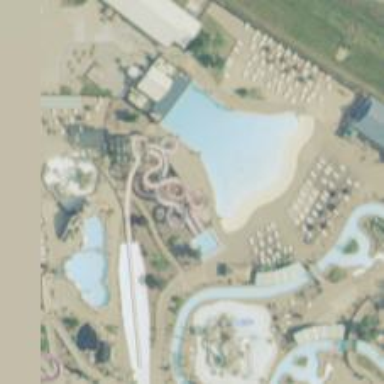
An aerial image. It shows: Water slide attraction.